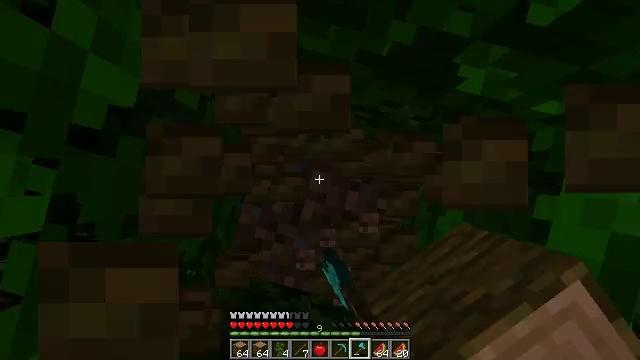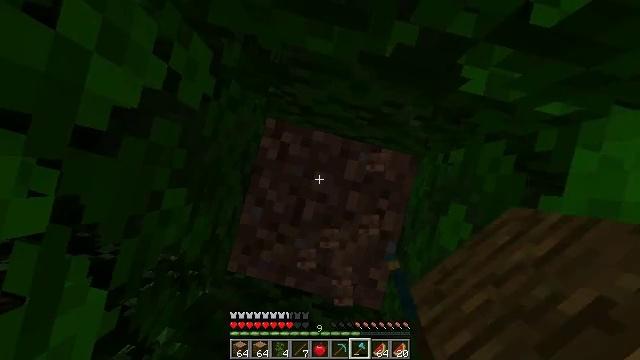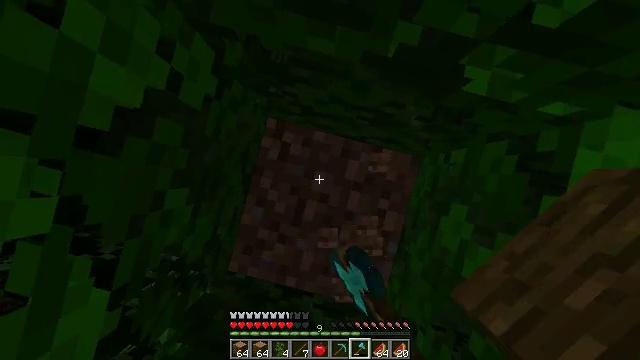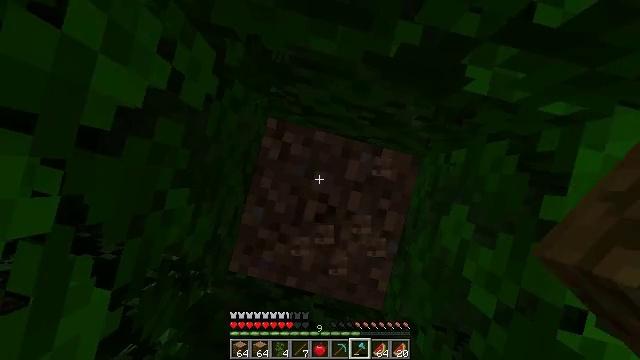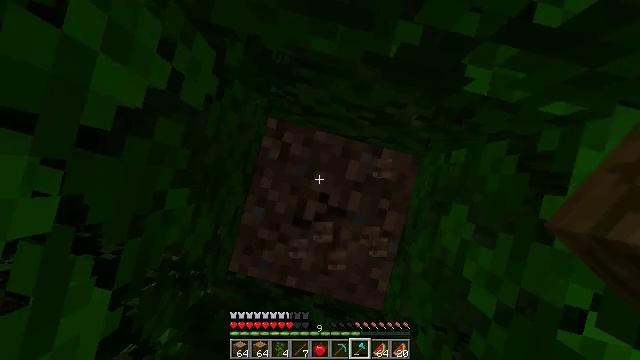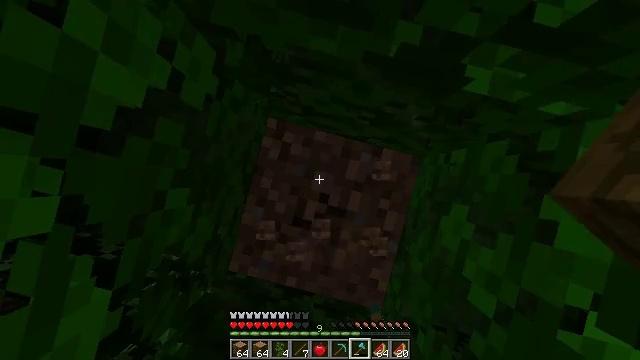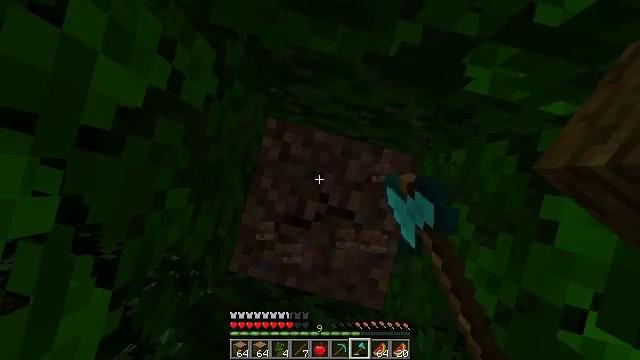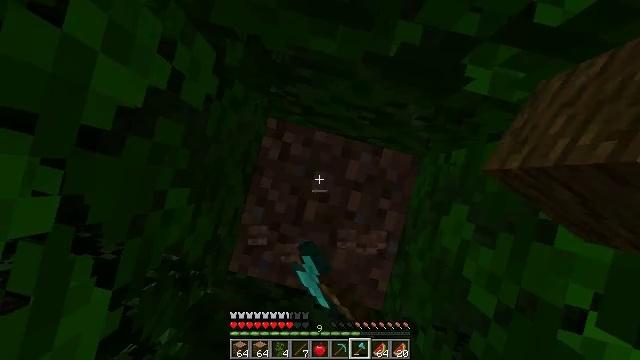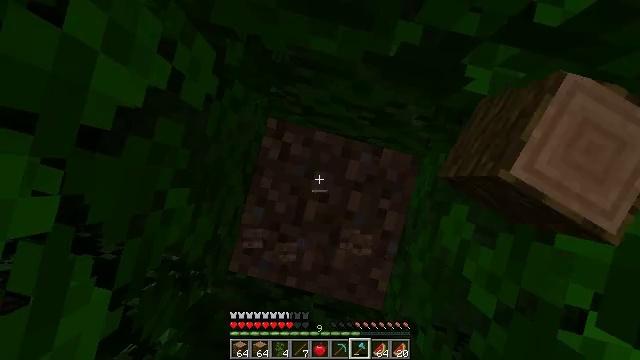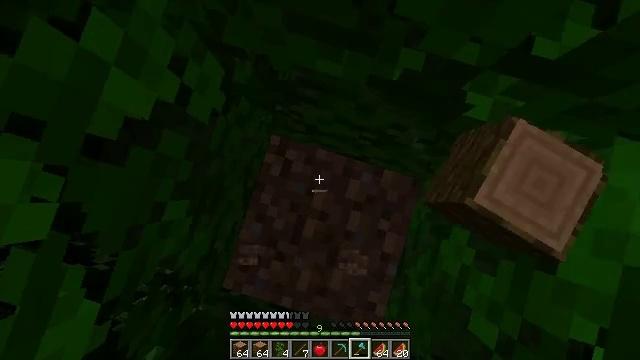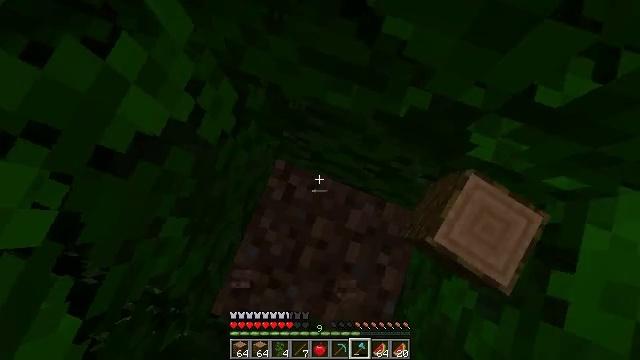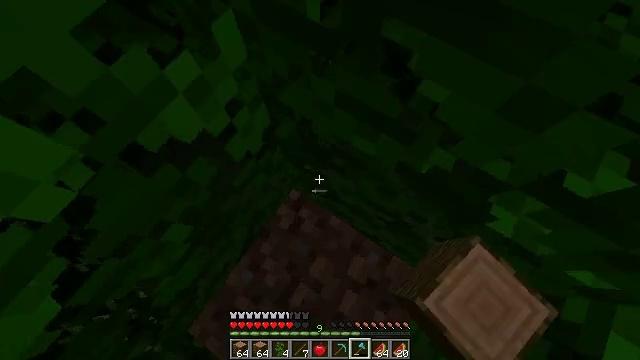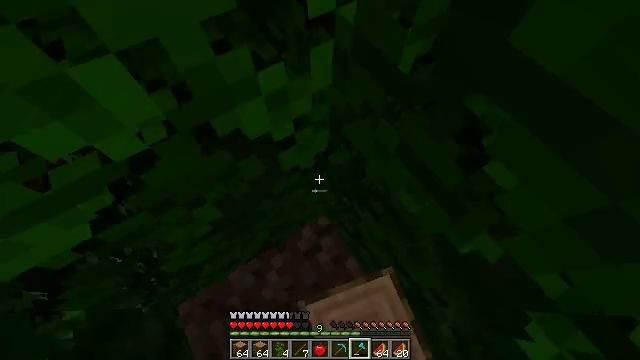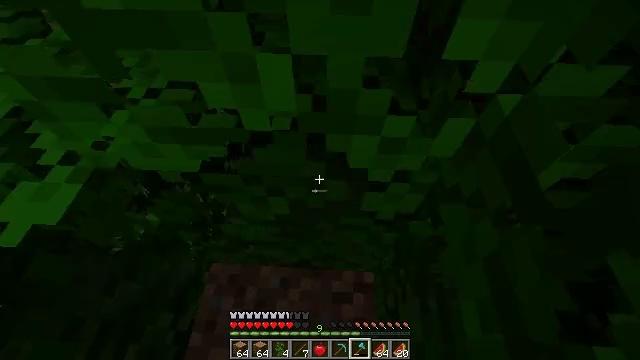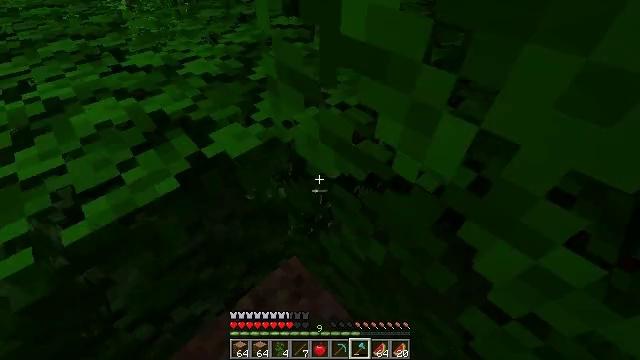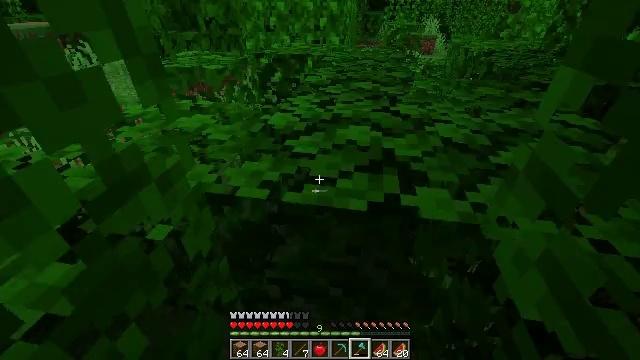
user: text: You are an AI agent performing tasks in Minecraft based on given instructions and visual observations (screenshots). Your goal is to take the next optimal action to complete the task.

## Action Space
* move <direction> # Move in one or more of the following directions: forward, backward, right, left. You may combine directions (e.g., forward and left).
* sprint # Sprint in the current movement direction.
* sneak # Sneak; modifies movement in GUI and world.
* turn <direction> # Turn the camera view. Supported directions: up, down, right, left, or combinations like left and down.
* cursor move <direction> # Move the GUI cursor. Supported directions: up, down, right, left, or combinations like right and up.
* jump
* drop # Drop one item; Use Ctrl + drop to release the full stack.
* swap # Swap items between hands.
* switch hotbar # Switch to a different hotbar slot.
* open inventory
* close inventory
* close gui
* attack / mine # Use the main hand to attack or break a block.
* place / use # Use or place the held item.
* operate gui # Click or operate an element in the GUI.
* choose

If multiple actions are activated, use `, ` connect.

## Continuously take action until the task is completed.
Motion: motion action
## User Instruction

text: Collect bamboo for crafting.
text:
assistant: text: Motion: attack / mine
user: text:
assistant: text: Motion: attack / mine
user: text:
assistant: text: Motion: attack / mine
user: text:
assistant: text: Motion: attack / mine
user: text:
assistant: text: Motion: attack / mine
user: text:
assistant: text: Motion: attack / mine
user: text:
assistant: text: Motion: no_op
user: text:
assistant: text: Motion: no_op
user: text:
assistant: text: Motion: turn left and up
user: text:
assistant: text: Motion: turn left and up
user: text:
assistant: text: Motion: turn left and up
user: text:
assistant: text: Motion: turn left and up
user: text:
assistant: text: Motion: turn left and up
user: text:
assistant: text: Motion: turn left and up
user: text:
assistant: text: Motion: turn left and up
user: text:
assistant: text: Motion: move forward, turn left and up
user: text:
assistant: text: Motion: move forward, turn left
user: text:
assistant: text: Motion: move forward
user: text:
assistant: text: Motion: move forward, jump
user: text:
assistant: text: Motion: move forward, jump
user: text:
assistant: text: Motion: move forward, jump
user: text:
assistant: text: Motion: move forward, jump
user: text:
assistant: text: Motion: move forward, jump
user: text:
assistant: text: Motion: move forward, turn right
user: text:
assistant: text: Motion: move forward, turn right and up
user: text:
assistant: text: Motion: turn right
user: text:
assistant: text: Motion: turn right and up
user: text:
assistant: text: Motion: no_op
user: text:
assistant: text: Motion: no_op
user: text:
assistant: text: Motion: no_op